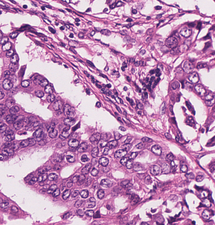
Tumor epithelial tissue: yes
Tumor-associated stroma tissue: yes
Normal tissue: no